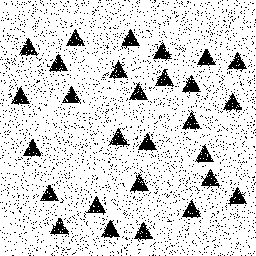
Squares: 0
Triangles: 28
Stars: 0
Total shapes: 28